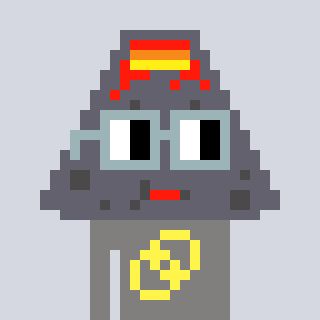
a pixel art character with square dark gray glasses, a volcano-shaped head and a bluegrey-colored body on a cool background